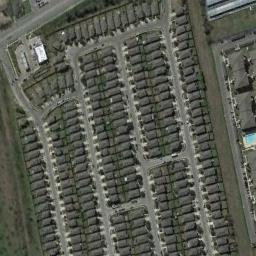
Label: residential